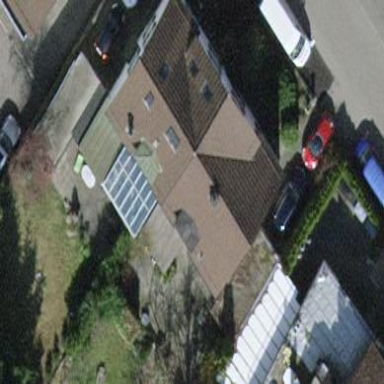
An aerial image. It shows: Semi-detached house.